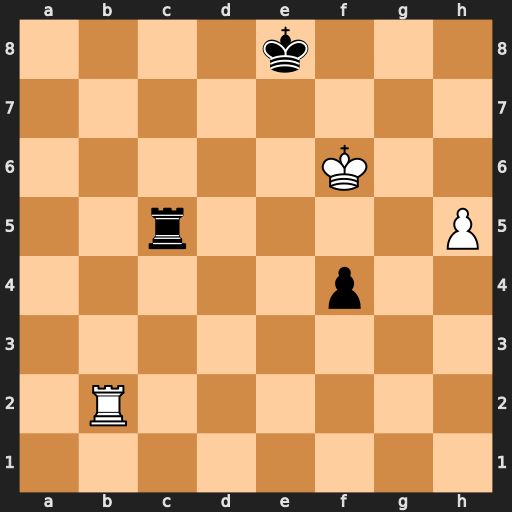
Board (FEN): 4k3/8/5K2/2r4P/5p2/8/1R6/8
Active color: w
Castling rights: -
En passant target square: -
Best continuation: Rb8+ Kd7 h6 f3 h7